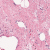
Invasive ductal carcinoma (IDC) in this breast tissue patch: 0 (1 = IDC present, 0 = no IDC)